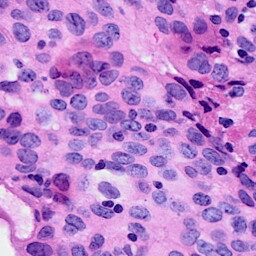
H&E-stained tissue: Breast